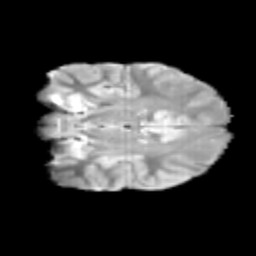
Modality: T2w
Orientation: coronal
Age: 11
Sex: female
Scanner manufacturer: siemens
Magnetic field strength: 3 T
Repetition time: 3.8 s
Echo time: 0.07 s